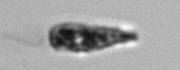
Label: Euglena